Aerial crown-view tile of a tropical tree (Barro Colorado Island, Panama), acquired 20250414:
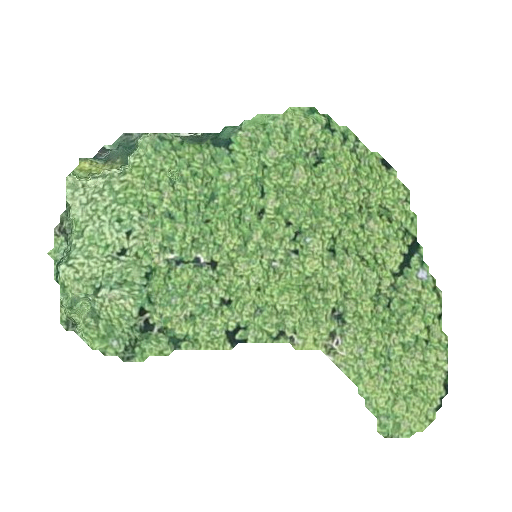
Species: Jacaranda copaia
GBIF accepted scientific name: Jacaranda copaia
Crown area: 124.246 m²